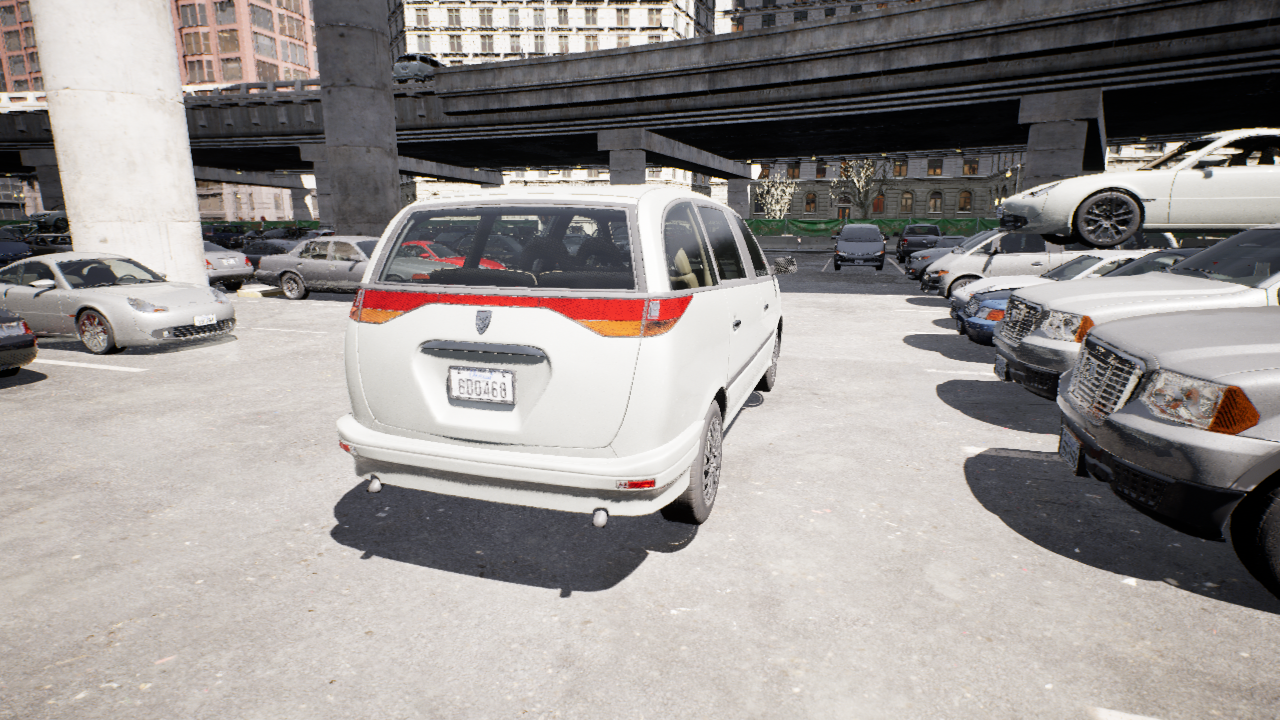
Venue: arterial
Lighting: clear day
Vehicle rig: minivan